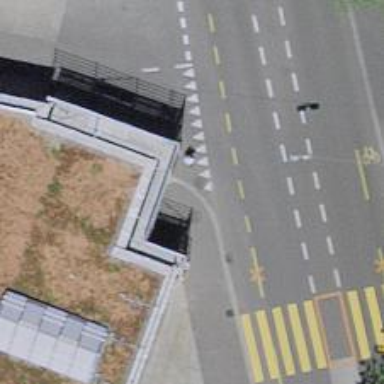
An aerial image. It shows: Kerb serving as barrier.